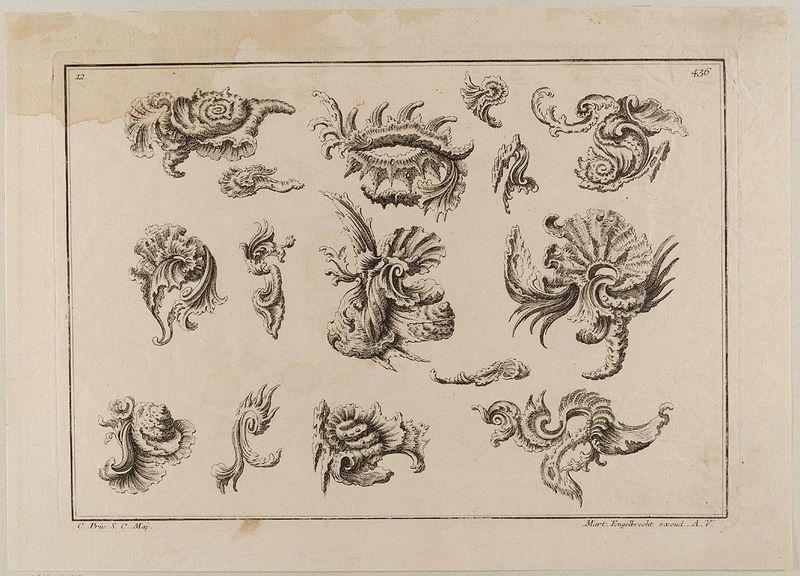
Titel: Einzelmotive aus Muschelwerk
Künstler: Martin Engelbrecht
Standort: Hamburg
Institution: Museum für Kunst und Gewerbe Hamburg
Schlagwörter: weiß, schmuck, schwarz, zeichnung, muster, ornament, barock, rahmen, pflanzen, rokoko, papier, grafik, graphik, rand, dekoration, dekor, fotografie, photographie, druckgraphik, druckgrafik, radierung, flecken, kunstgewerbe, muschel, muscheln, kunsthandwerk, motive, klassizistisch, rocaille, muschelformen, style, mart, reproduktionen, 12, barockzeit, barockzeitalter, industriedesign, druckerzeugnisse, muschelwerk, ornamentstich, vorlageblätter, maj, engelbrecht, 436